Question: '''
window.onload = initPage;
var firstname = false;
var lastname = false;
function initPage() {
addEventHandler(document.getElementById("firstname"), "blur", verifyFirst);
addEventHandler(document.getElementById("lastname"), "blur", verifyLast);
addEventHandler(document.getElementById("submit"), "click", showName);
}
function verifyFirst(e) {
var me = getActivatedObject(e);
if (me.value === "") {
me.className = "error";
me.focus();
me.select();
return;
}
else {
me.className = "";
firstname = true;
enabledButton();
}
}
function verifyLast(e) {
var me = getActivatedObject(e);
if (me.value === "") {
me.className = "error";
me.focus();
me.select();
return;
}
else {
me.className = "";
lastname = true;
enabledButton();
}
}
function enabledButton() {
if (firstname && lastname) {
document.getElementById("submit").disabled = false;
}
else {
document.getElementById("submit").disabled = true;
}
}
function showName() {
var first = document.getElementById("firstname").value;
var last = document.getElementById("lastname").value;
var word = first.toLowerCase() + last.toLowerCase();
for (var i = 0; i < word.length; i++) {
var letter = word.charAt(i);
var img = document.createElement("img");
img.setAttribute("src", "images/" + letter + ".png");
img.setAttribute("style", "left:" + 50 * i);
document.getElementById("displayname").appendChild(img);
}
var t = setInterval(removeName, 2000);
}
function removeName() {
var display = document.getElementById("displayname").getElementsByTagName("img");
var lengthOfDisplay = display.length;
for (var i = 0; i < lengthOfDisplay; i++) {
document.getElementById("displayname").removeChild(display[i]);
}
var t = setInterval(showName, 2000);
}
'''
This is my current code that I am working on. I am creating a website with two input fields for first name and last name. On blur of each field after they are verified they will enabled the submit button. When the submit button is clicked, it will combine the first and last name and then separate each letter and call an image that will relate to each letter entered and display it on the displayname div.
Here is where I get the problem:
What I want is to display the image then remove the images and display it again continuously using setInterval. (i.e. the name spelled with the images will be flashing). unfortunately with my code when I try to remove the images using the removeChild function, I get an error of:
> Uncaught TypeError: Failed to execute 'removeChild' on 'Node': parameter 1 is not of type 'Node'.
Below is an image of the of the inspection tool with the error and line that is getting the error.

Why am I getting this error when I am asking it to remove the images with removeChild(display[i])?
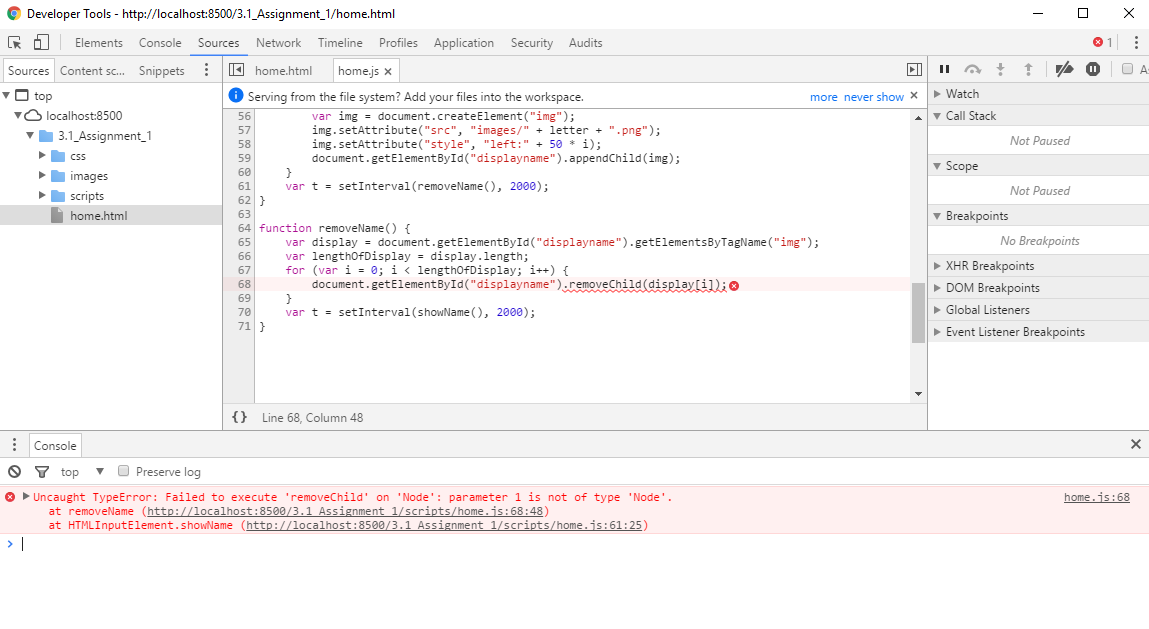
Answer: Replace line 68 with
'''
document.getElementById("displayname").innerHTML = '';
'''